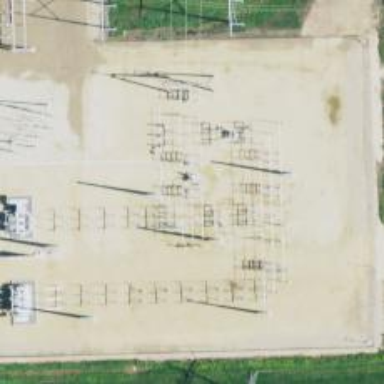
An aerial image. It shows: Switch for power supply.